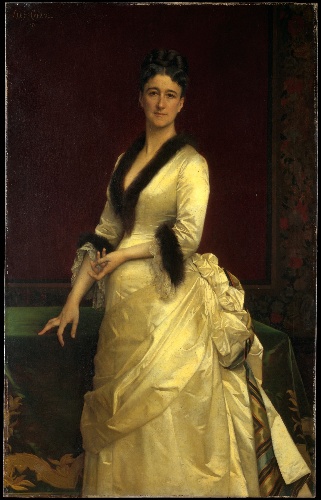
Title: Catharine Lorillard Wolfe (1828–1887)
Artist: Alexandre Cabanel
Artist bio: French, Montpellier 1823–1889 Paris
Date: 1876
Object type: Painting
Classification: Paintings
Medium: Oil on canvas
Dimensions: 67 1/2 x 42 3/4 in. (171.5 x 108.6 cm)
Department: European Paintings
Credit line: Catharine Lorillard Wolfe Collection, Bequest of Catharine Lorillard Wolfe, 1887
Accession year: 1887
Repository: Metropolitan Museum of Art, New York, NY
Tags: Portraits|Women